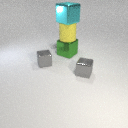
large cyan metal cube above large yellow rubber cylinder